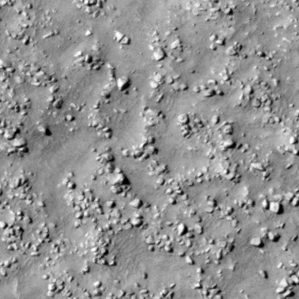
Label: non_frost